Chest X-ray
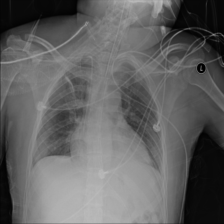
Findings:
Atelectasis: positive
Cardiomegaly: negative
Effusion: negative
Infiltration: positive
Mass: negative
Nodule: negative
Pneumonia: negative
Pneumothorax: negative
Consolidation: negative
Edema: negative
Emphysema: negative
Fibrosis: negative
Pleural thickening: negative
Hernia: negative